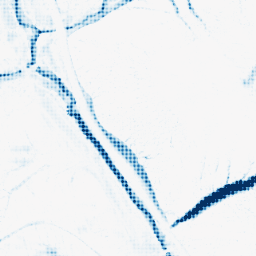
Category: morphological
Decomposition family: morphological_ellipse
Decomposition parameters: operation: closing
width: 20
height: 10
Upsampling method: sinc_blackman
Upsampling parameters: scale: 4
kernel_size: 4
Upsampling scale: 4